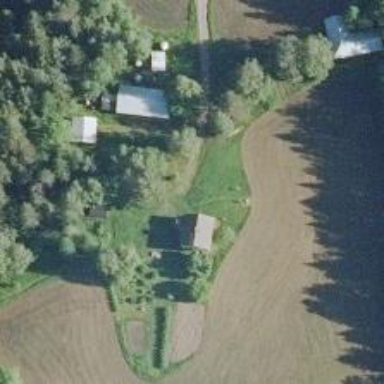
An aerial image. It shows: Farmyard area.